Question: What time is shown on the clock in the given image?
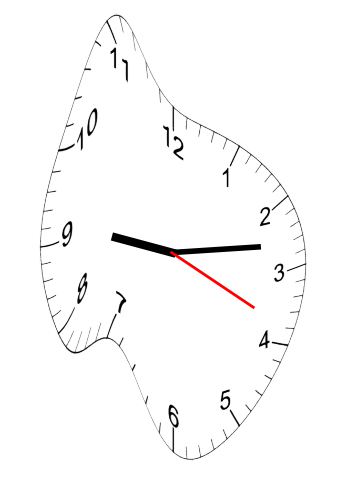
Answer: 09:13:19